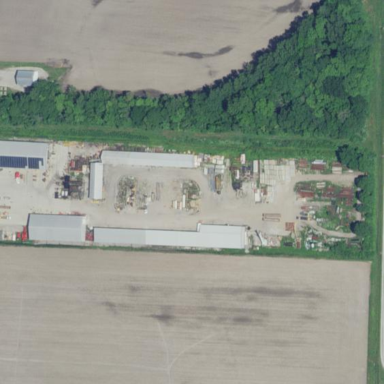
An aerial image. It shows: Industrial area.